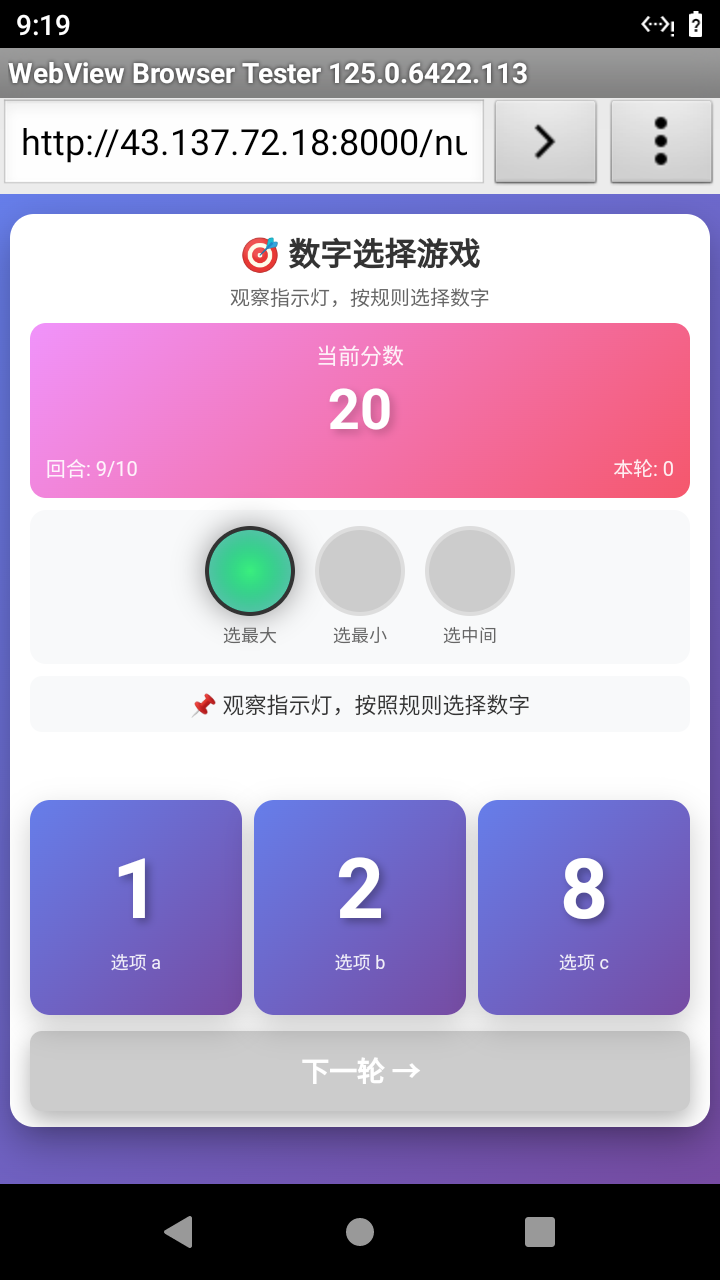

Select the correct number based on the traffic light color.
Answer: 2